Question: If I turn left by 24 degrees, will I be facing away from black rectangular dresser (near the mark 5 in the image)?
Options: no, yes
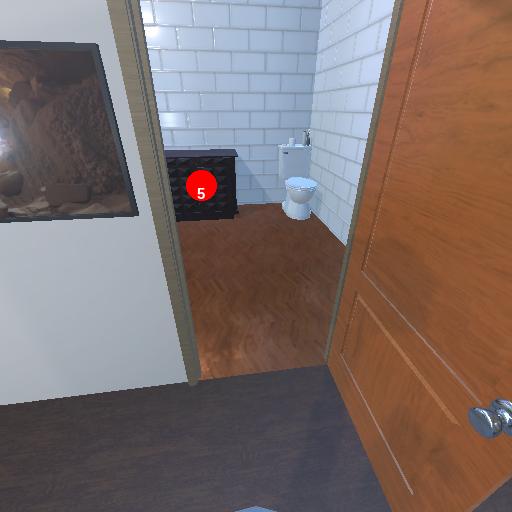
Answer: no